Field crop: maize
Growth stage: 2
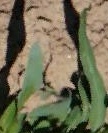
Species: maize